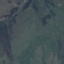
Label: HerbaceousVegetation